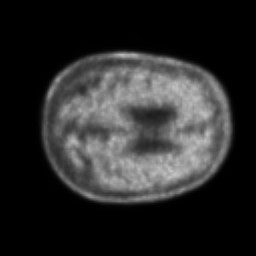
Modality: PET
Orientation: axial
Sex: male
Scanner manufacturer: ge